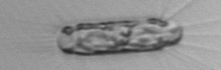
Label: Corethron_hystrix